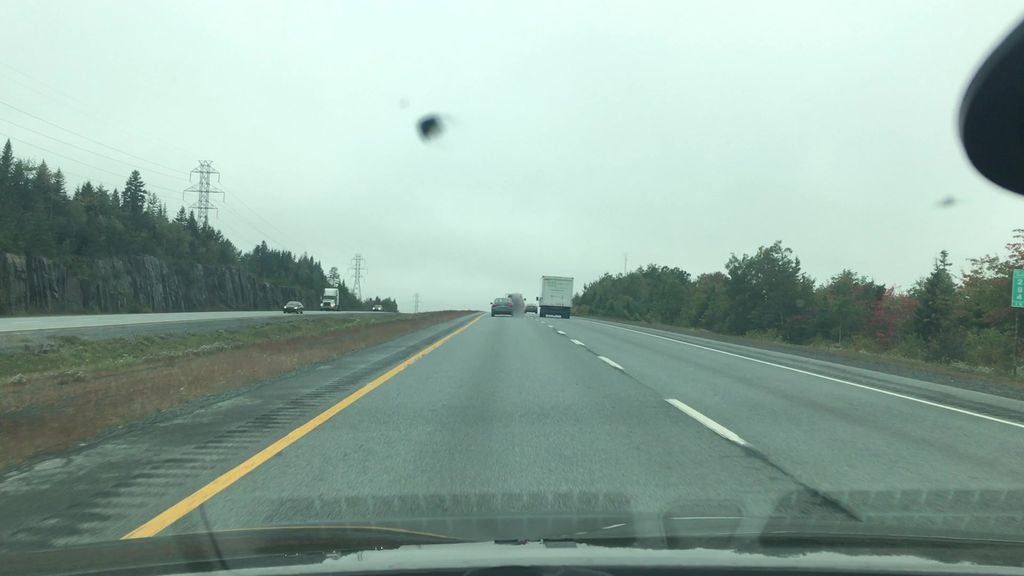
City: halifax